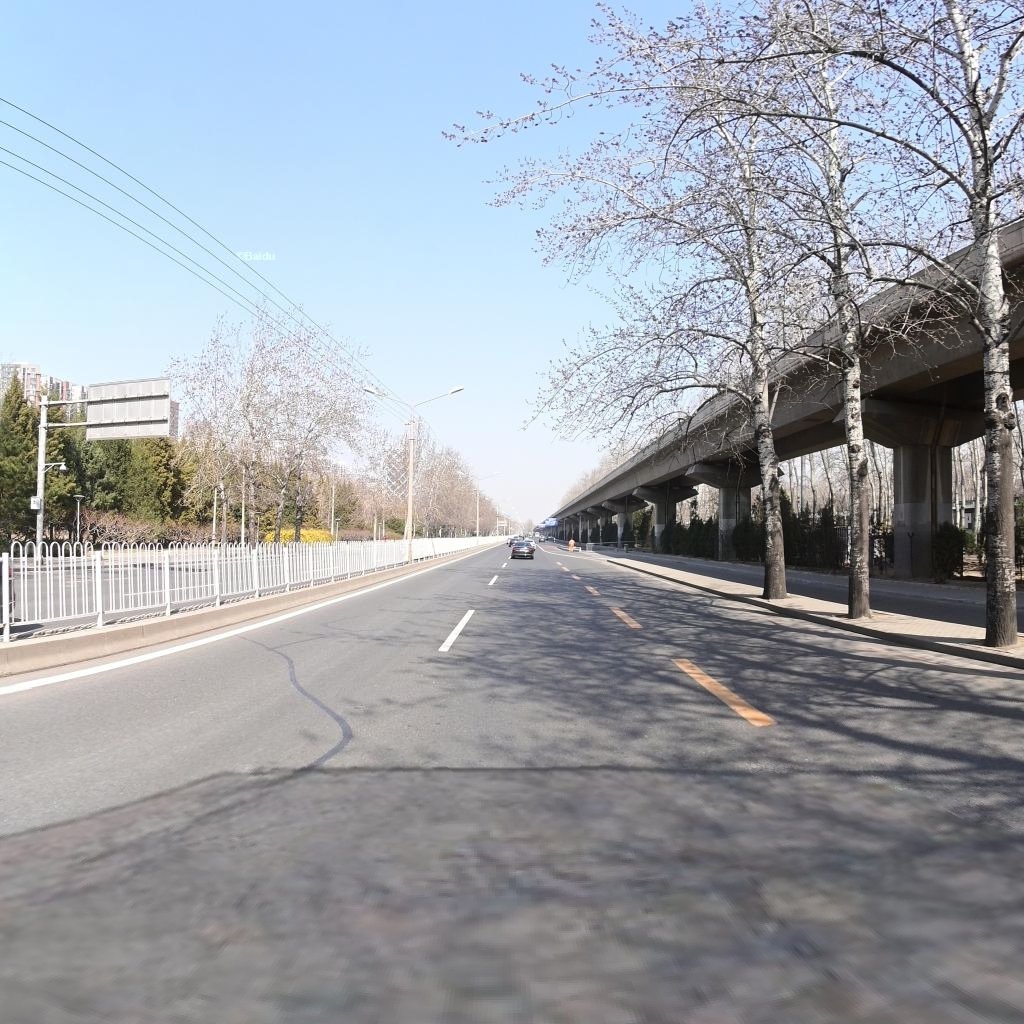
Region: Chaoyang
Road damage annotations: longitudinal patch, longitudinal patch